Field crop: tomato
Growth stage: 1
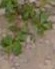
Species: portulaca